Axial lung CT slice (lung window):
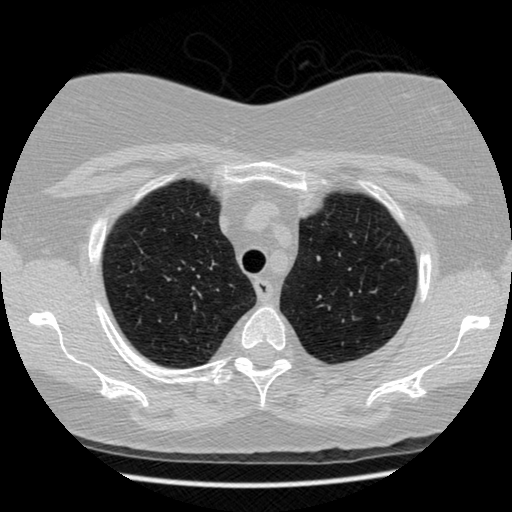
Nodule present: no